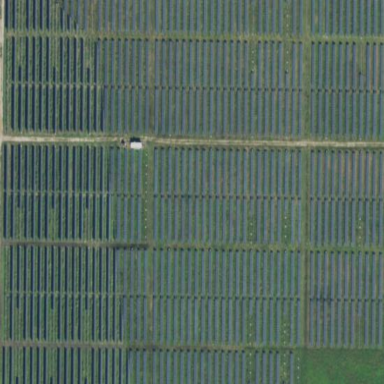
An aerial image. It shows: Solar power generator using photovoltaic panels.